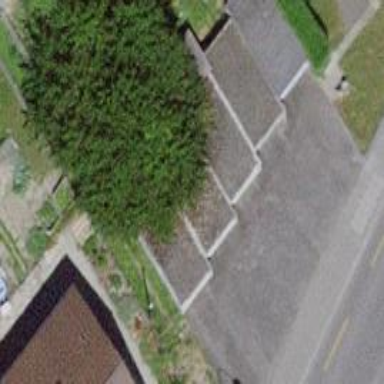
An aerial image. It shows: Garage building.